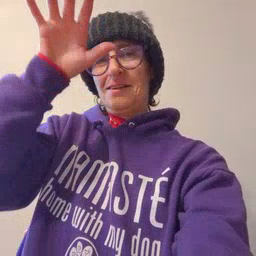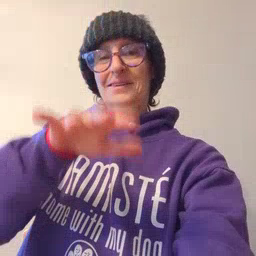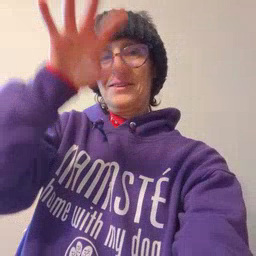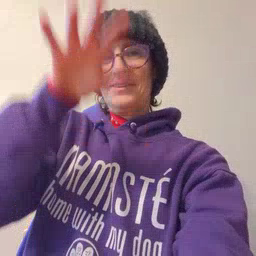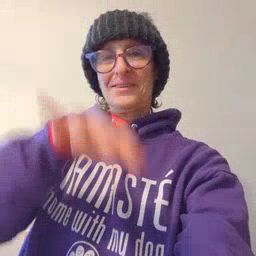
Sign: alligator